Question: I have this block:

For example: I add the text: Last News in the world.
I would like to have the width of the block as wide as the text, but the corners should still remain as a curve.
CSS:
'''
.cat-box-title h2 {
background: transparent url(.../images/testtitle.png) repeat-y;
padding-left: 5px;
color:#5E5E5E;
float:left;
margin-right:10px;
font-size: 22px;
font-family: BebasNeueRegular, arial, Georgia, serif;
}
'''
HTML:
'''
<div class="cat-box-title">
title
</div>
'''
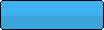
Answer: '''
.cat-box-title {
background-color: #4679bd;
color:#5E5E5E;
float:left;
border-radius:5px;
margin-right:10px;
font-size: 22px;
padding: 5px;
font-family: BebasNeueRegular,arial,Georgia, serif;
}
'''